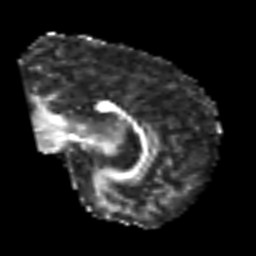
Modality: FA
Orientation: sagittal
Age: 50
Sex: male
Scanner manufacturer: siemens
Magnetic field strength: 3 T
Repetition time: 6.1 s
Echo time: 0.101 s